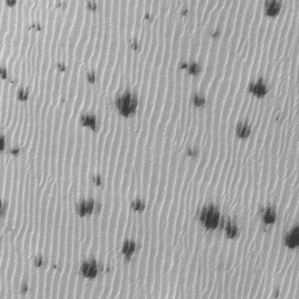
Label: frost